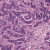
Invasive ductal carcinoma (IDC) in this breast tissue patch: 1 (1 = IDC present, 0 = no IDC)